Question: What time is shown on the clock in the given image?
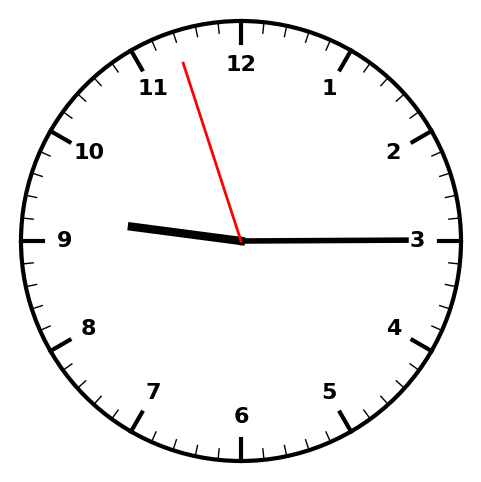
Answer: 09:14:57